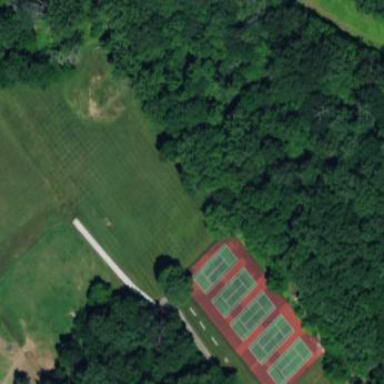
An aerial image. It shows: Tennis court on pitch.